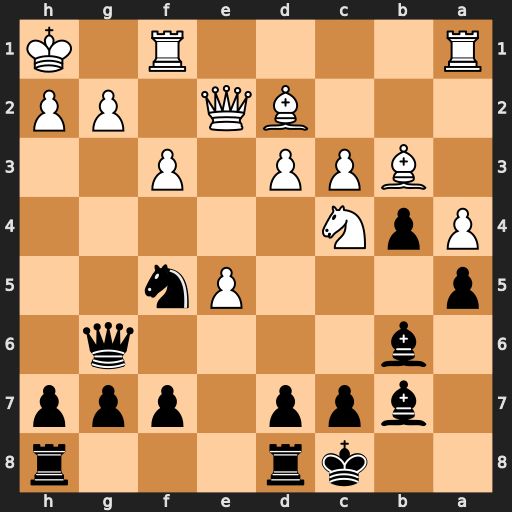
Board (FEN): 2kr3r/1bpp1ppp/1b4q1/p3Pn2/PpN5/1BPP1P2/3BQ1PP/R4R1K
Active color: b
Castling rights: -
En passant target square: -
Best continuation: Ng3+ hxg3 Qh5#